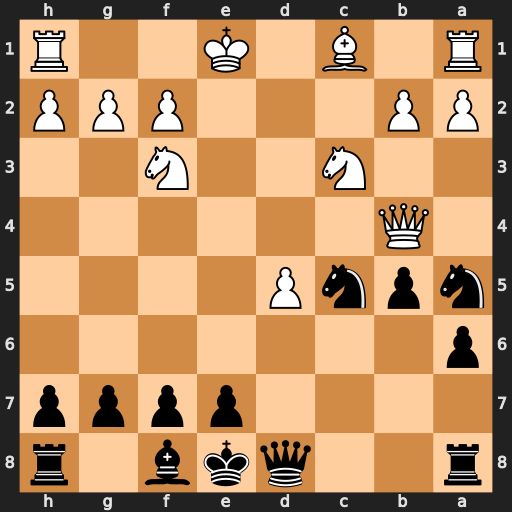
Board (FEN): r2qkb1r/4pppp/p7/npnP4/1Q6/2N2N2/PP3PPP/R1B1K2R
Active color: b
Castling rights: KQkq
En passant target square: -
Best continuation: Nd3+ Ke2 Nxb4